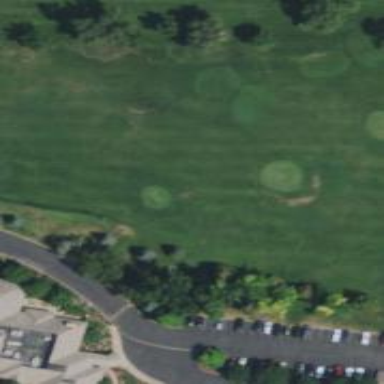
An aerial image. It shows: Golf fairway surrounded by grass.